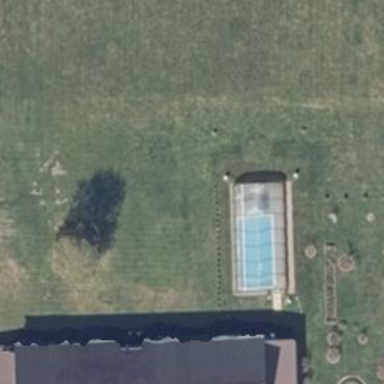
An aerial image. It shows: Swimming pool located in leisure land.